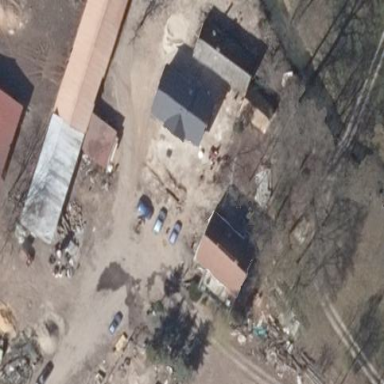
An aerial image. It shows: Farmyard area.